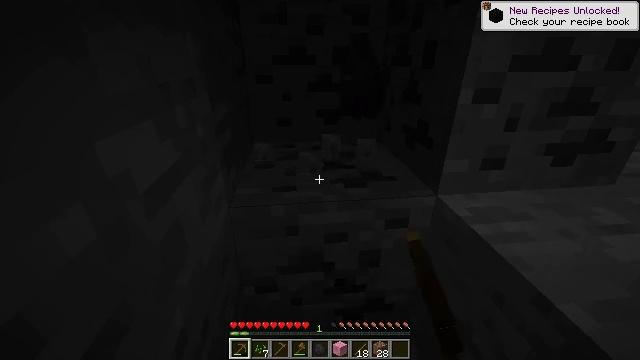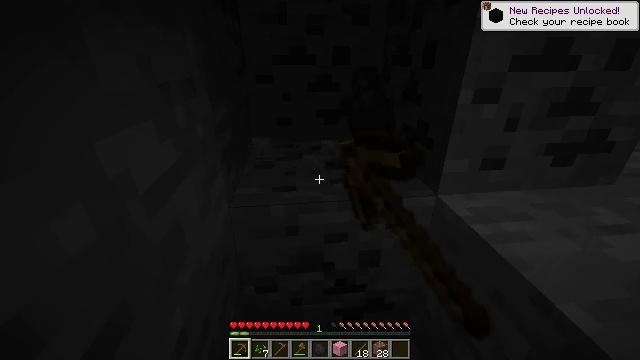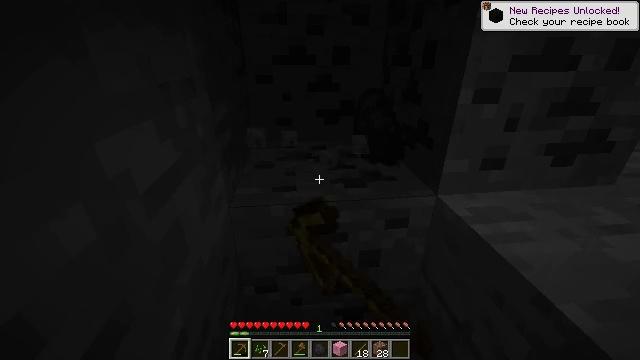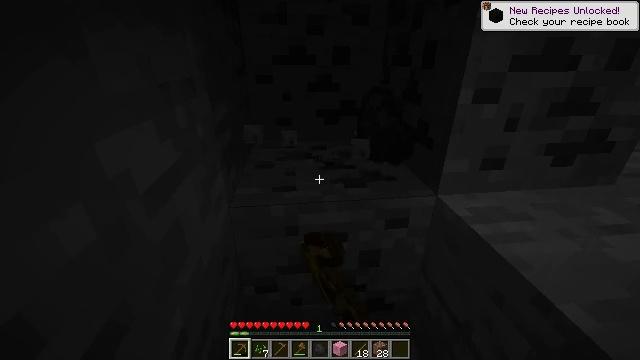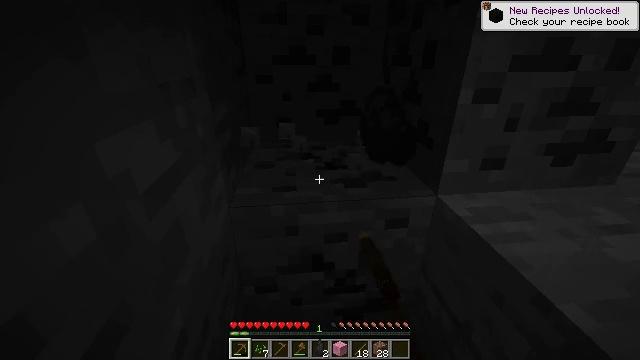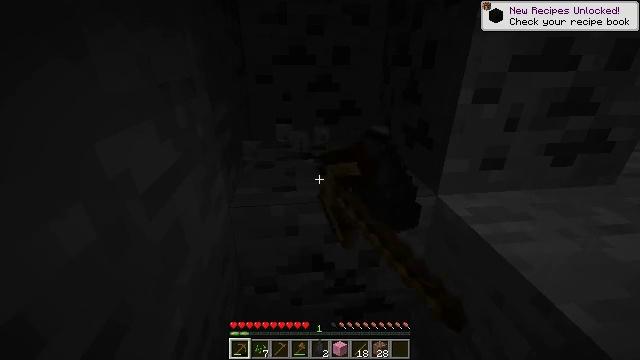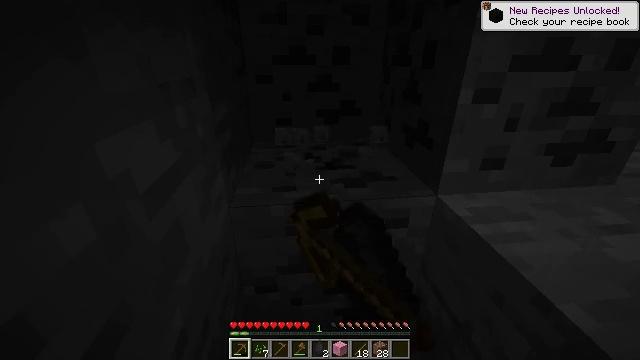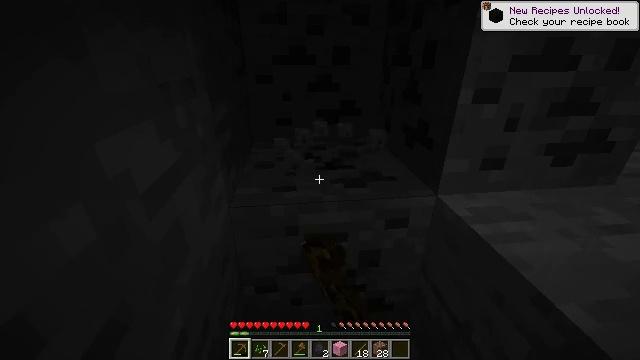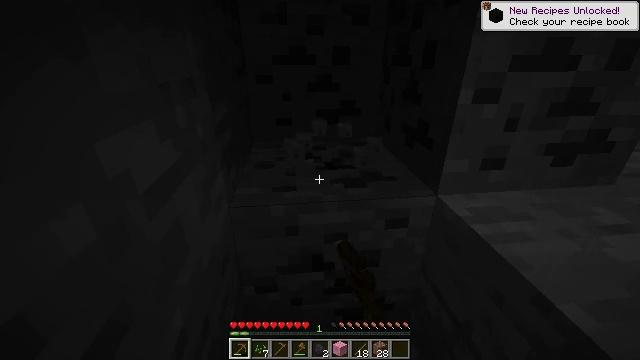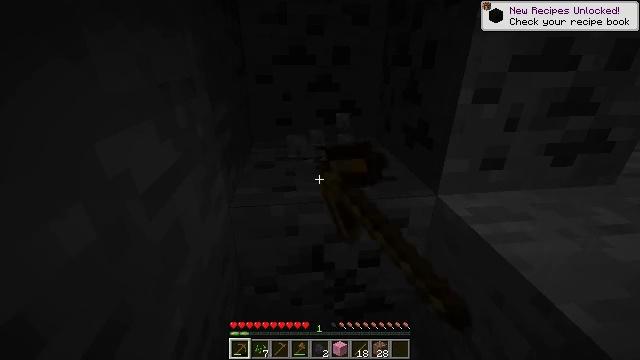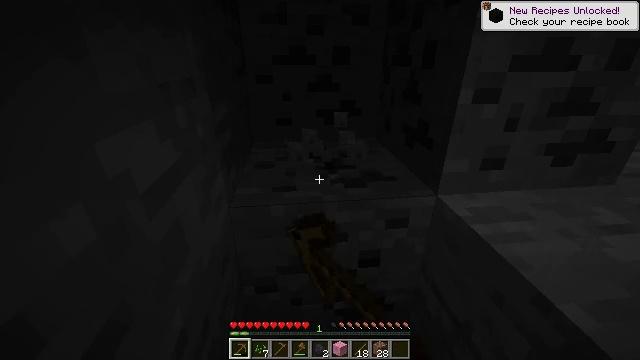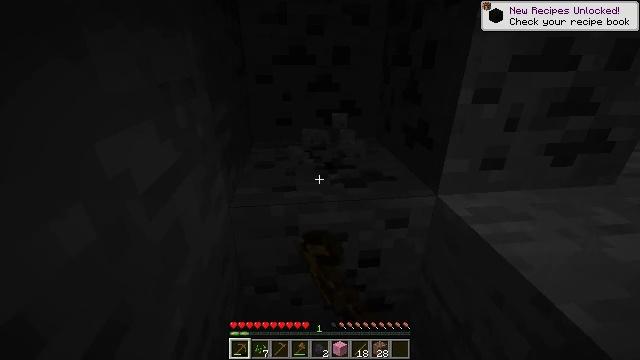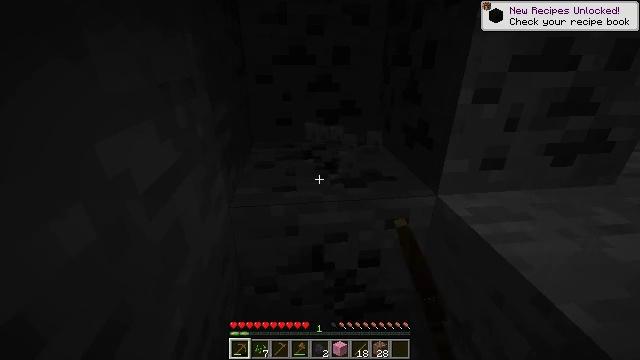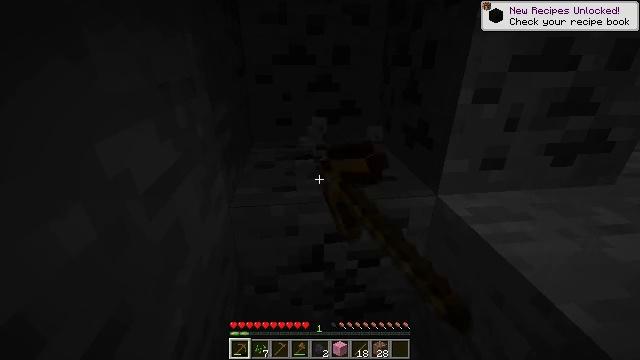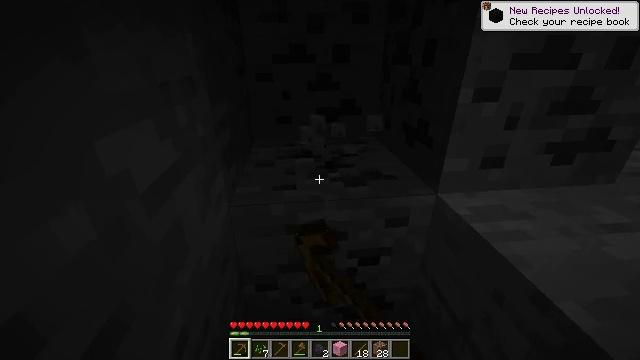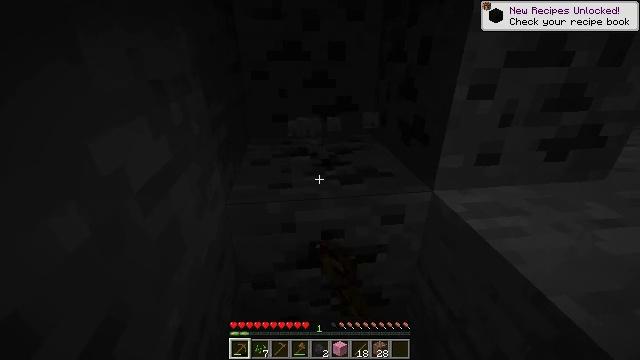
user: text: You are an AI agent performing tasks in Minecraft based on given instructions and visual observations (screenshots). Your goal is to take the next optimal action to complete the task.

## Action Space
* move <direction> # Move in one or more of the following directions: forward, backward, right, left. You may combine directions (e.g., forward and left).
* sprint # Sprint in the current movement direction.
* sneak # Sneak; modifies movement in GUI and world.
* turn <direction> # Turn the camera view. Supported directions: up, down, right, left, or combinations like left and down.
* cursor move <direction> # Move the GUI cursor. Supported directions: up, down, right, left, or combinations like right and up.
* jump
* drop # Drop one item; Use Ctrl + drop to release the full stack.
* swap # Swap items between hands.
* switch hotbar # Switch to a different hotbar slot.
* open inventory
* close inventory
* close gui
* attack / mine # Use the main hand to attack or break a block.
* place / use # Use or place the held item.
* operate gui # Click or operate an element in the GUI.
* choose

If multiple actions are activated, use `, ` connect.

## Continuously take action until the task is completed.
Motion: motion action
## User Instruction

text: Gather coal ore with a pickaxe.
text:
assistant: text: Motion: attack / mine
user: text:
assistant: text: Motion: attack / mine
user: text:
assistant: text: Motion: attack / mine
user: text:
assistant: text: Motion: attack / mine
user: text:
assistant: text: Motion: attack / mine
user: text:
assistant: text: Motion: attack / mine
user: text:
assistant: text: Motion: attack / mine
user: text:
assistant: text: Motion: attack / mine
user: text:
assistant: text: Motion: attack / mine
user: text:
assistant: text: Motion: attack / mine
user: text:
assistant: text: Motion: attack / mine
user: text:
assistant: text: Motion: attack / mine
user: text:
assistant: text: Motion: attack / mine
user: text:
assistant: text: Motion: attack / mine
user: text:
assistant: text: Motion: attack / mine
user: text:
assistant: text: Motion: attack / mine
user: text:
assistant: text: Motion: attack / mine
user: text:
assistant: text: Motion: attack / mine
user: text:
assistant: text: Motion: attack / mine
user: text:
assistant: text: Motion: attack / mine
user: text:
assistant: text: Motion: attack / mine
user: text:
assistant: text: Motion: attack / mine
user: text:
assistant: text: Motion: attack / mine
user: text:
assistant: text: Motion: attack / mine
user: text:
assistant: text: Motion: turn right, attack / mine
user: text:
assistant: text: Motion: turn right, attack / mine
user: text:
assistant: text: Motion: attack / mine
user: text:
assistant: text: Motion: attack / mine
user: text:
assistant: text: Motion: attack / mine
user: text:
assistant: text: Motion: attack / mine